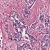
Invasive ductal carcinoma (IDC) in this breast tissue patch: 1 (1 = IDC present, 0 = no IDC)